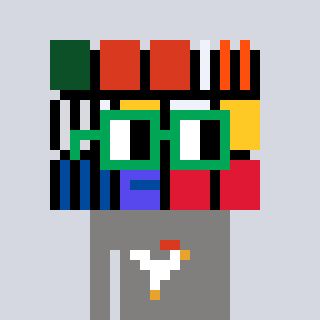
a pixel art character with square green glasses, a abstract-shaped head and a bluegrey-colored body on a cool background